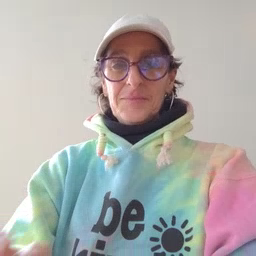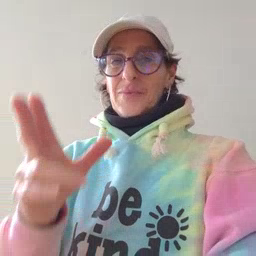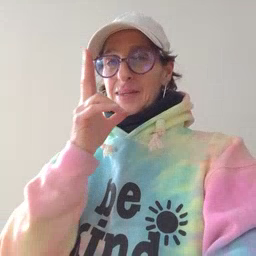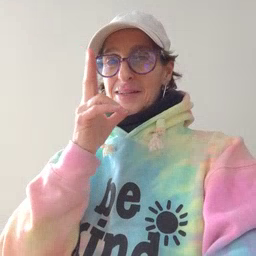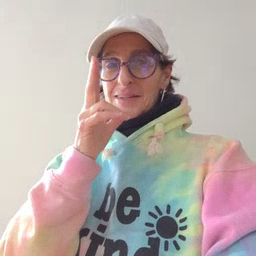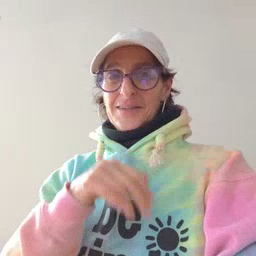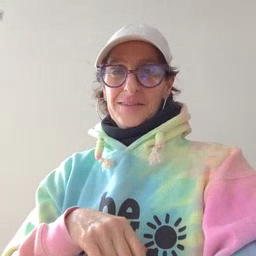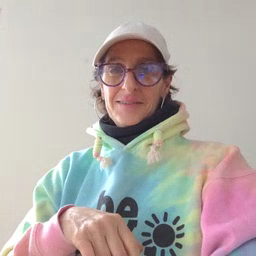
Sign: hen